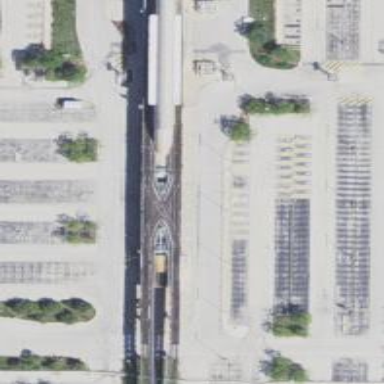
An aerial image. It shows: Bridge for electrified light rail.